Interaction volume radius: 5 \u00c5
Interaction volume height: 10 \u00c5
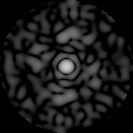
Disorder parameter: 0.801